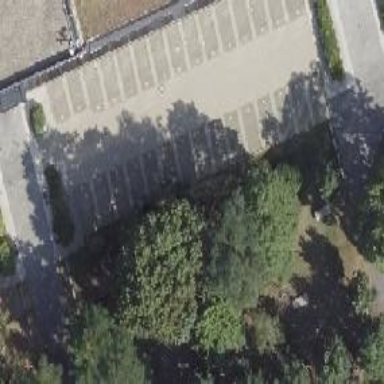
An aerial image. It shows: Parking area with grass paver surface.